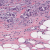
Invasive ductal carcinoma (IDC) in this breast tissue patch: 1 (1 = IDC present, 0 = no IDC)